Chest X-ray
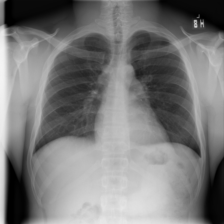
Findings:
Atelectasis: negative
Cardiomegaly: negative
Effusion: negative
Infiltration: negative
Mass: negative
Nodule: negative
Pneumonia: negative
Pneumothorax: negative
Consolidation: negative
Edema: negative
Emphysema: negative
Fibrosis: negative
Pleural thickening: negative
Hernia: negative